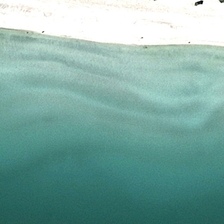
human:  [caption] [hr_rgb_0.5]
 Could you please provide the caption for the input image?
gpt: white beach is near a piece of green ocean .

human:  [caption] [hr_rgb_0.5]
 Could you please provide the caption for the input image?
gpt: white beach is near a piece of green ocean .

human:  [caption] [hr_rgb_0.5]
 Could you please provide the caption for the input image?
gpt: white beach is near a piece of green ocean .

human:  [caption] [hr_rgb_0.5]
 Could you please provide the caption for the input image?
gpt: white beach is near a piece of green ocean .

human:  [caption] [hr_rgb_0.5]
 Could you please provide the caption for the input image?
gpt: white beach is near a piece of green ocean .